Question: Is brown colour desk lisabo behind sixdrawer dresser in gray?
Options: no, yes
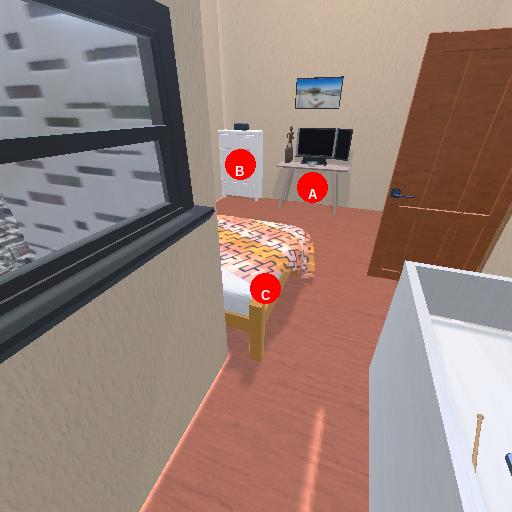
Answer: no